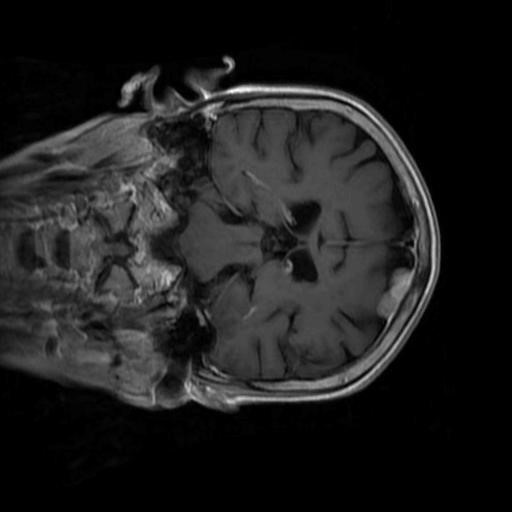
Label: brain_menin